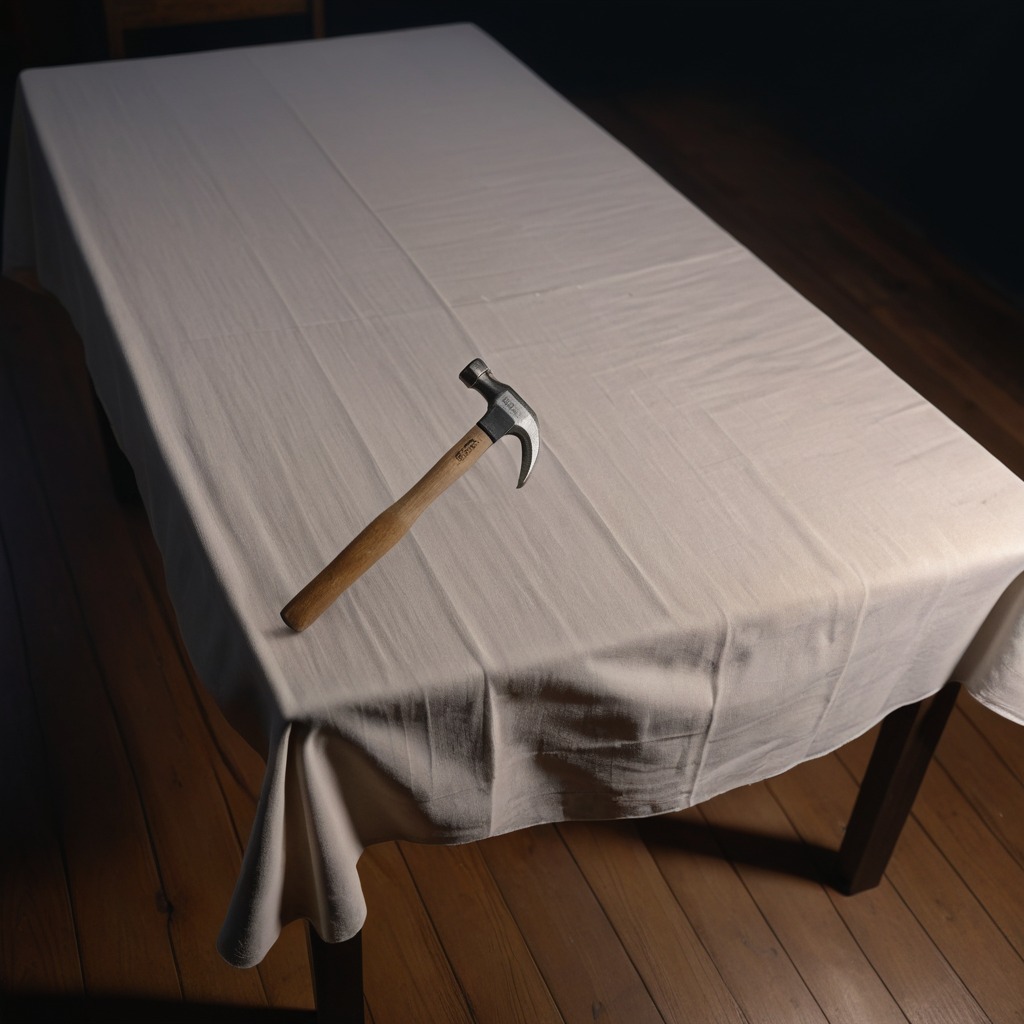
A hammer is lying on the wooden table.